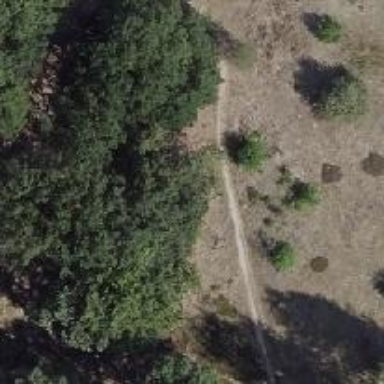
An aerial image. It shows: Dirt path.